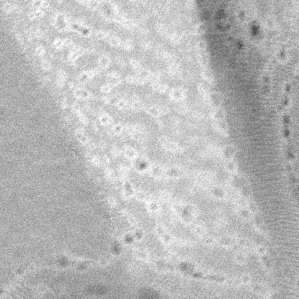
Label: frost